Question: What I'm trying to do at the moment is figure out where the heck my accordion is pulling it's heading styles from.
This is what I had as default for the accordion headers:
'''
<h3>Header for Accordion Slide Goes Here</h3>
'''
However I couldn't find any reference to the h3 style.
When I wanted to create multiple accordions on one page with the settings that I wanted, I used:
'''
$(function() {
$("#accordion").accordion({ header: "h3", active: false, collapsible: true });
'''
Again I used h3 here.
I tried adding this to the end of the styles section:
'''
h3{ font-weight:bold; font-size:1.5em; }
'''
But it didn't affect anything. (For some reason, the site I'm using this on has removed the styles completely from the html.)
What I want is to change the header to look more like the one in the bottom
example, instead of the top:

i.e. it needs to be larger and much easier to read.
The other issue I'm having, is when the slide opens, I have an image in there with some text. Which needs to be displayed with the text aligned to the top right of the image, instead of the default, which starts it at the lower right.
Previously I had used the following to do this:
'''
.accordion img{
display:inline-block;
width:180px;
height:125px;
vertical-align:top;
margin-right:10px;
}
.accordion .taxt{
display:inline-block;
width:280px;
}
'''
But this is where I'm not sure where to adapt the CSS (or if it's possible) so that I can apply the same to this new JQueryUI accordion.
Here's how it looks in the html currently:
'''
<div id="accordion">
<h3>Tutor-led Learning</h3>
<div><img src="http://i.imgur.com/30qxeXe.jpg" height="125" width="180" /> <taxt>To view the tutor-led course information, please click <a href="LINK HERE">here</a></taxt></div>
<h3>E-Learning</h3>
<div><img src="http://i.imgur.com/mVynNfO.jpg" height="125" width="180" /> <taxt>To view the E-Learning course information, please click <a href="LINK HERE">here</a></taxt></div>
</div>
'''
Edit: JSFiddle - <URL>
Strangely the headers in the fiddle look much better...
Hopefully that's all the info required, this ended up as a long post :)
Thanks in advance for any help,
Jon
Edit: Temporary work-around for the font size, I just used style="font-size:20px" in the header tags...not ideal but it works I guess? Still confused as to why the JSFiddle looks different from the site I'm using it on though.
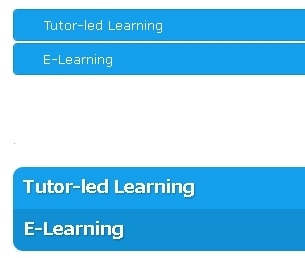
Answer: You needed a few changes.
I added 'ul' and 'li' tags with class names for the css. Here's the HTML:
'''
<div>
<ul class="foobar">
<li class="foo">
<img src="http://i.imgur.com/u6aq5MW.jpg" height="125" width="180" />
</li>
<li class="bar">To view the E-Learning course information, please click
<a href="Link">here</a>
</li>
</ul>
</div>
'''
For the css:
'''
#accordion .foobar {
margin:0px;
padding:0px;
}
#accordion .foobar .foo {
display:inline-block;
width:180px;
height:125px;
vertical-align:top;
margin-right:10px;
}
#accordion .foobar .bar {
display:inline-block;
width:280px; /* enlarge this value, if you want text all on one line */
}
'''
Here is a fiddle: <URL>
As to why your headers are messed up on your page and not the jsfiddle, you must have some css rules on your page that aren't playing nicely.